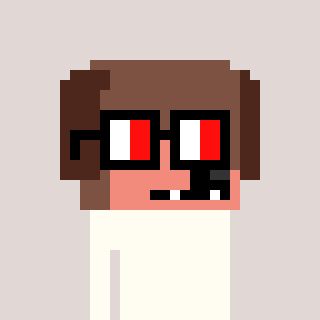
a pixel art character with square glasses with black frames and red eyes, a dog-shaped head and a orange-colored body on a warm background